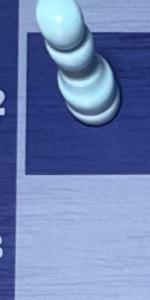
Label: Empty